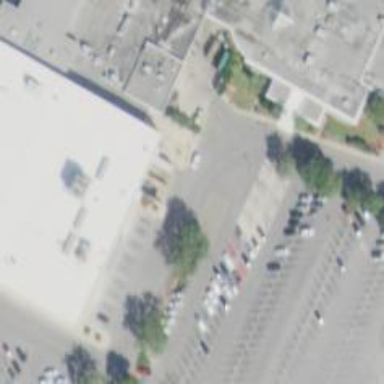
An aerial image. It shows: Parking space is available.